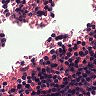
Metastatic tissue present: no